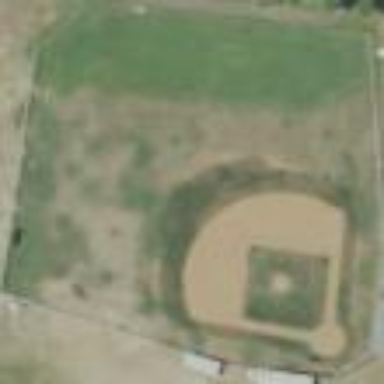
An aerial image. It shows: Baseball pitch for leisure and sports activities.